Aerial crown-view tile of a tropical tree (Barro Colorado Island, Panama), acquired 20240716:
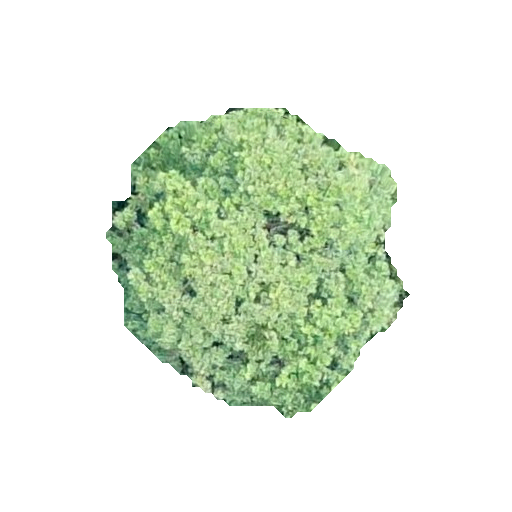
Species: Simarouba amara
GBIF accepted scientific name: Simarouba amara
Crown area: 104.739 m²